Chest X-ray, PA view. Patient: 49 years old, sex F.
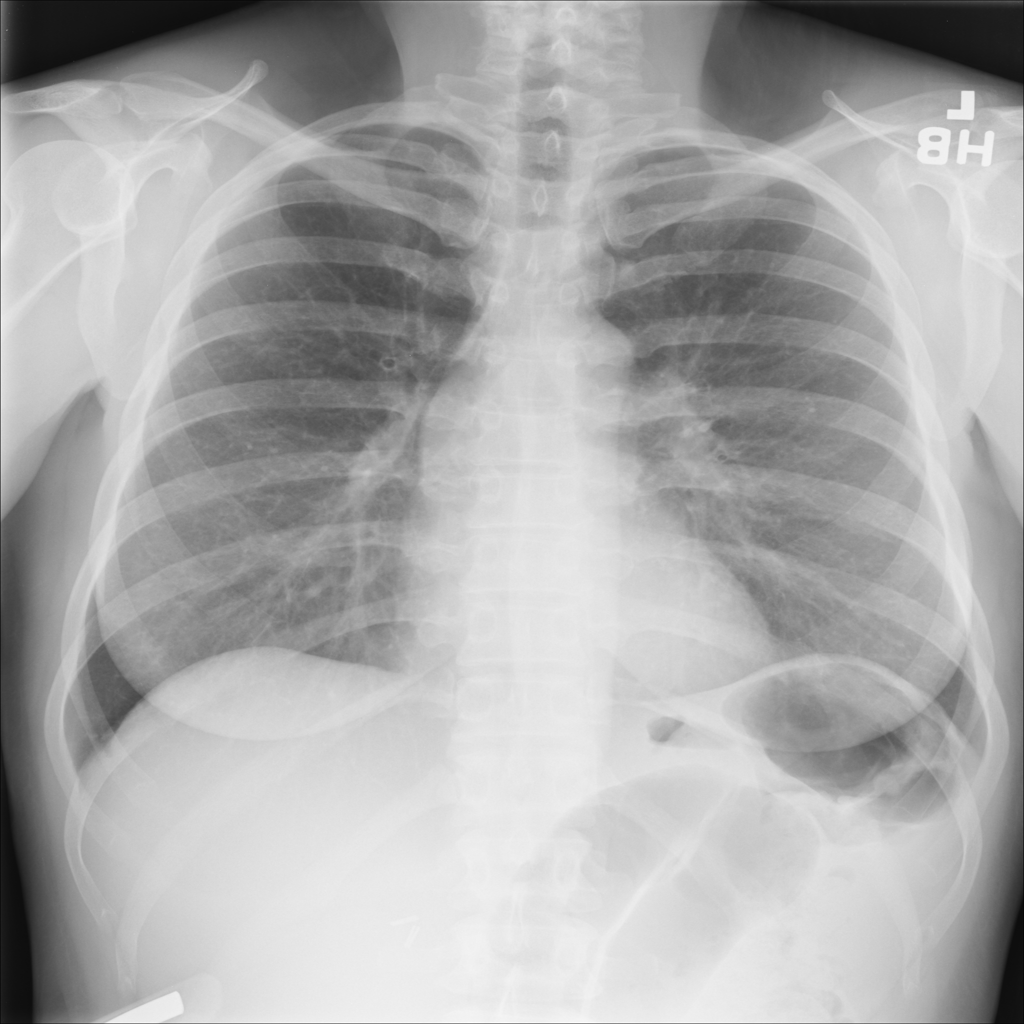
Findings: No Finding